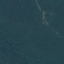
Label: Forest